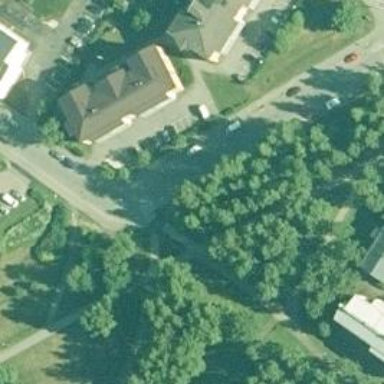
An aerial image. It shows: Asphalt cycleway.